Field crop: maize
Growth stage: 1
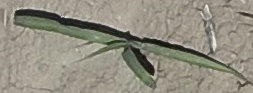
Species: sorghum